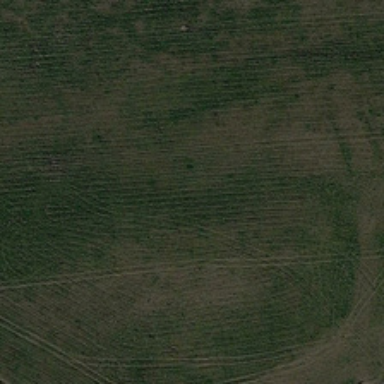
Is a meadow with sparse grass and many intensive lines on it .